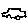
Label: car